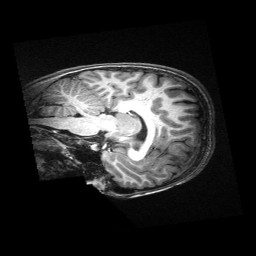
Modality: T1w
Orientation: sagittal
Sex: male